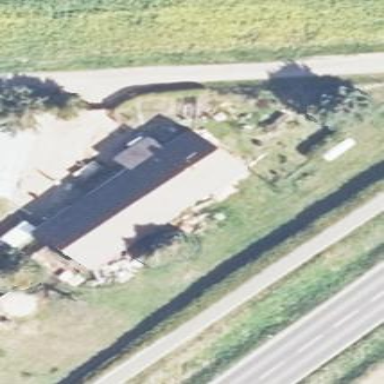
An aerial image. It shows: Building with gabled roof.